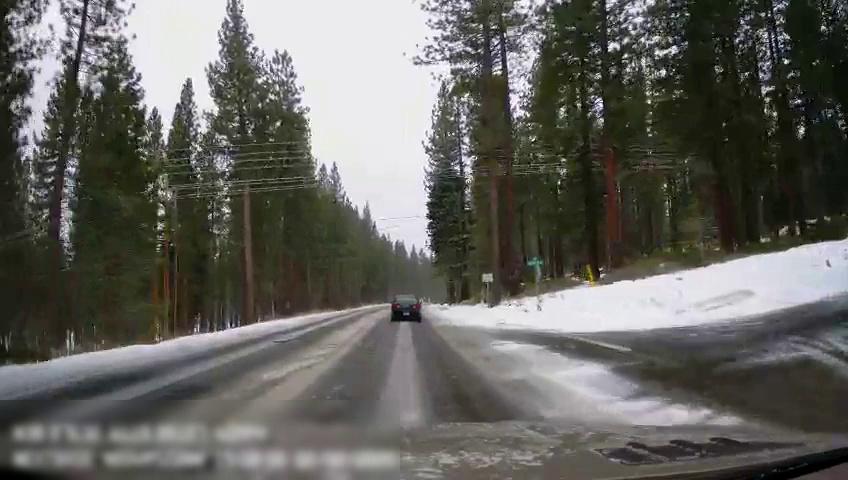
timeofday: Day
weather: Snowy
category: Drivable Space
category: Vehicles | Car
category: Traffic | Signs
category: Traffic | Signs